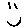
Label: smiley face